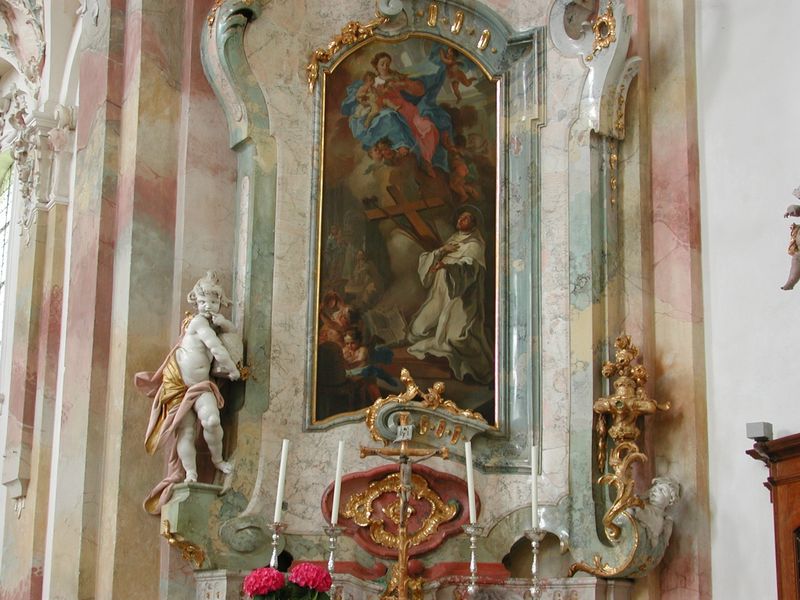
Titel: Birnau am Bodensee, Basilika Unserer Lieben Frau, Blick zum Hochaltar
Künstler: Peter Thumb
Standort: Birnau am Bodensee, Wallfahrtskirche (EU - D - BW)
Schlagwörter: gemälde, gott, blume, blumen, bunt, marmor, blüten, barock, stein, bild, kirche, gold, rosa, engel, putte, putto, statue, farben, kerze, pastellfarben, kerzen, leuchter, stuck, foto, fotografie, kreuz, altar, hochaltar, kerzenhalter, kerzenleuchter, heiligenschein, kreuze, christus, jesus, kreuzigung, mönch, heiliger, fresko, maria, pute, altarbild, himmelfahrt, altaraufsatz, maria mit kind, kruz, kamera, altat, ß, birnau, honigschlecker